RGB frame:
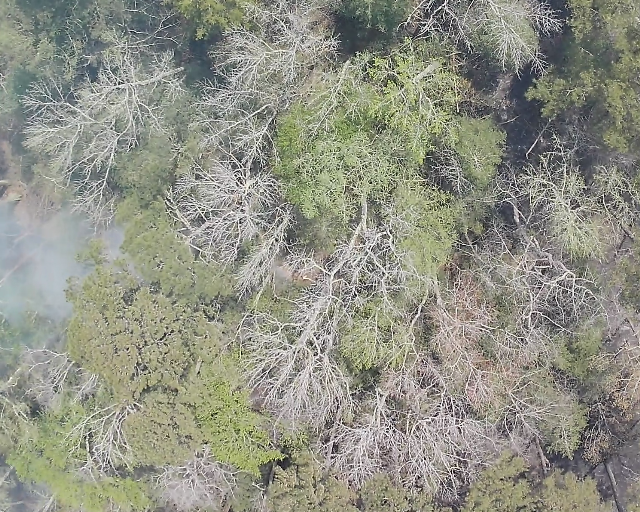
Thermal frame:
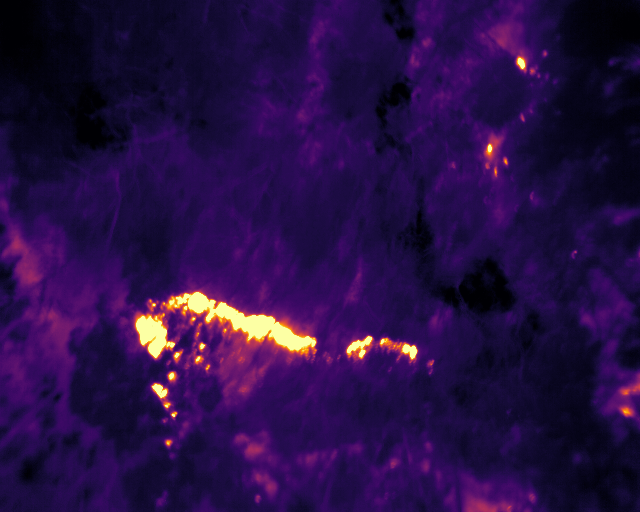
Captured: 2026-02-26 03:43:24
Pixels at or above 80 °C: 2360 (fraction of frame: 0.007202)